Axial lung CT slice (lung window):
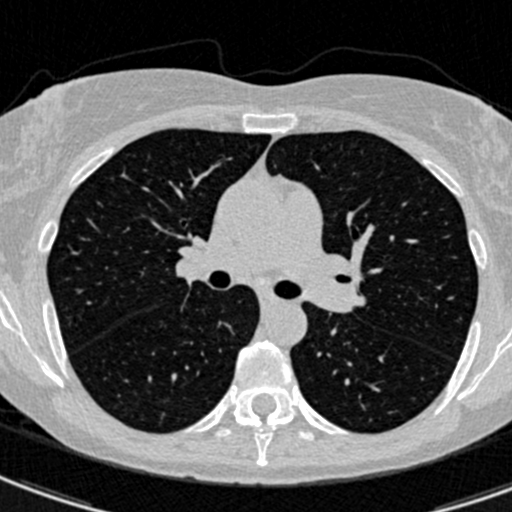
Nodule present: no